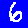
Digit: 6